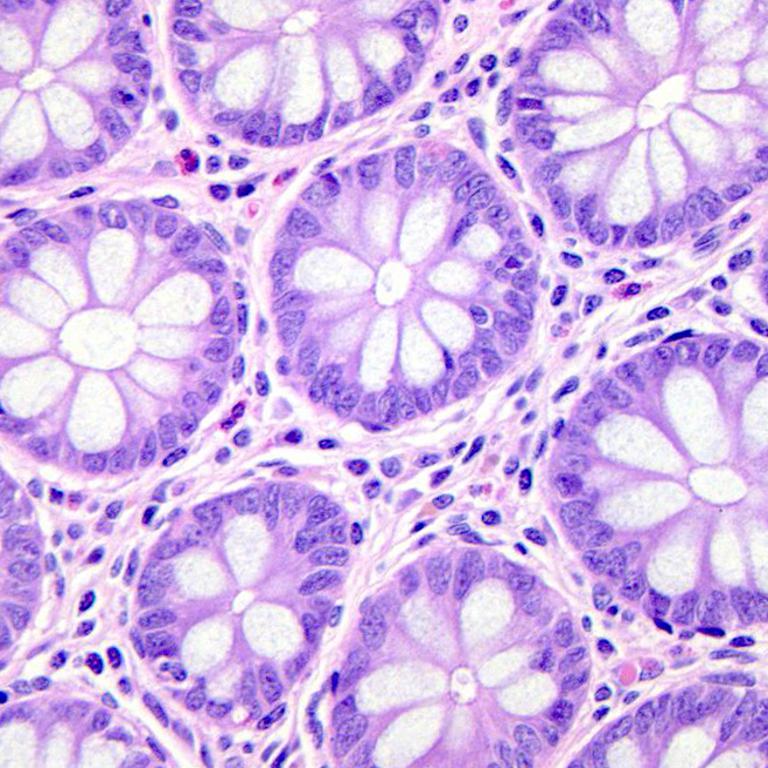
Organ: colon
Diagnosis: benign